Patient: sex F, age 61
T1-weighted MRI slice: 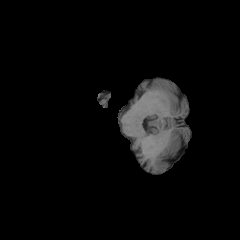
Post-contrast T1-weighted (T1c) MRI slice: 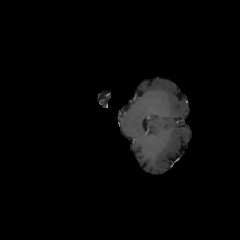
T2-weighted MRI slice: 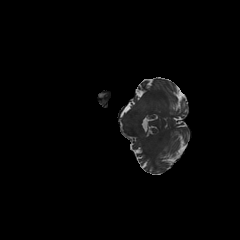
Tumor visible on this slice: no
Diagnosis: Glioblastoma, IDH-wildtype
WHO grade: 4